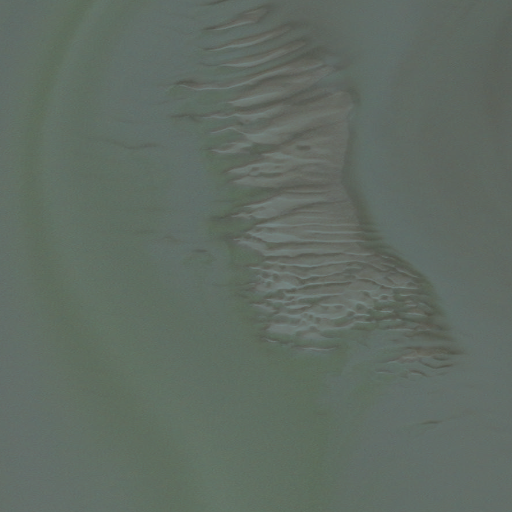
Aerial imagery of plain(s) in Alaska named Sea Gull Flat containing only unknown